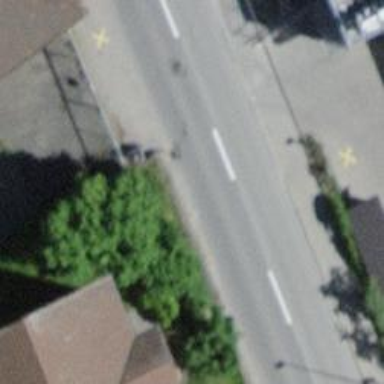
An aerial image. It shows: Bus stop with platform for public transport.